Question: Is there a internal XPage way to customize/localize the default validation messages like:
'''
This field is not a valid integer
'''
I was always on assumption that the text depends on the browser language and should display the same thing in different language, however, recently someone pointed out that this ain't true.
Just wanted to understand if there is an XPage way, if not can switch to some other alternative.
Any suggestions would really be appreciated.
Edit 1: Also the extension library control seems to not translate the messages. Just a snapshot for better understanding.

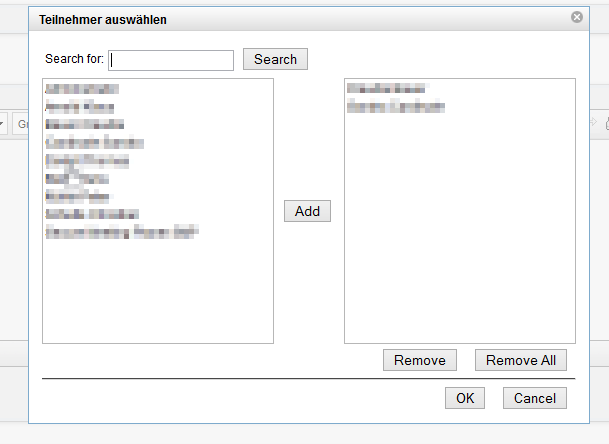
Answer: Install the Language pack on your Domino server. <URL> states it translates validation messages:
> Similarly if you choose to make a field required and do not provide
your own error message, a translated message is provided by the
server. The context locale is used to determine which translation of
the message is displayed.
Regarding the dialog I have found <URL>.